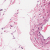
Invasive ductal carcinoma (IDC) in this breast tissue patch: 0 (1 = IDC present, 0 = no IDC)